Field crop: maize
Growth stage: 2
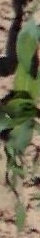
Species: maize